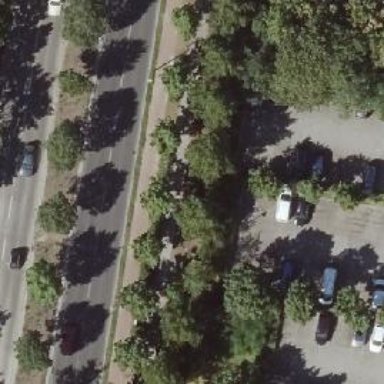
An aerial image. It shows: Avenue of deciduous broadleaved trees.